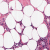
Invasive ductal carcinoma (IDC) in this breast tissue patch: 1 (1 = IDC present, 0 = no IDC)